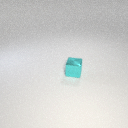
small cyan metal cube